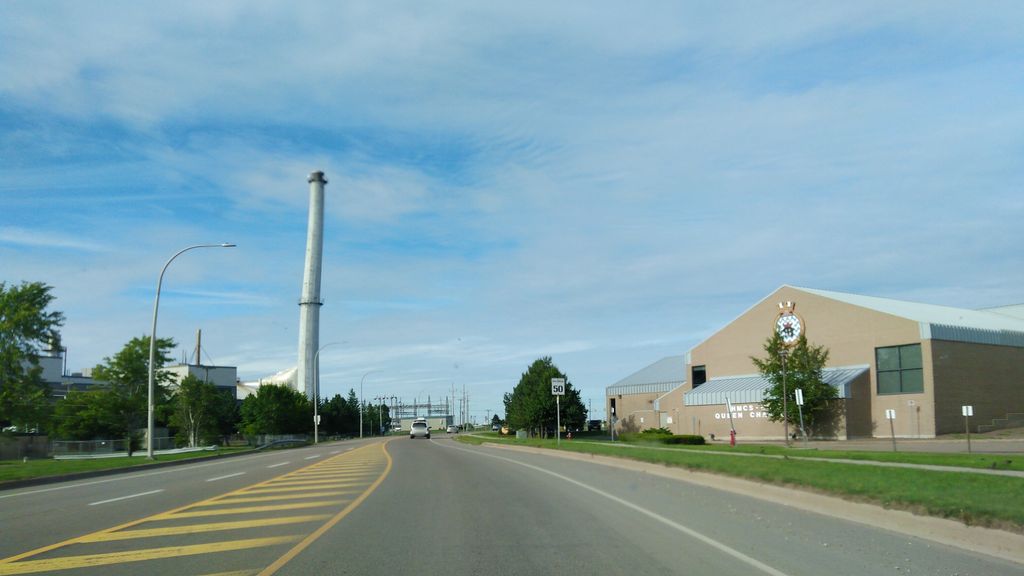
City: charlottetown